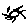
Label: sun